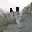
Label: 4